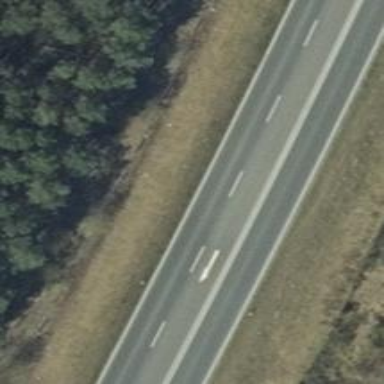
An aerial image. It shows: Asphalt road designated as trunk highway.